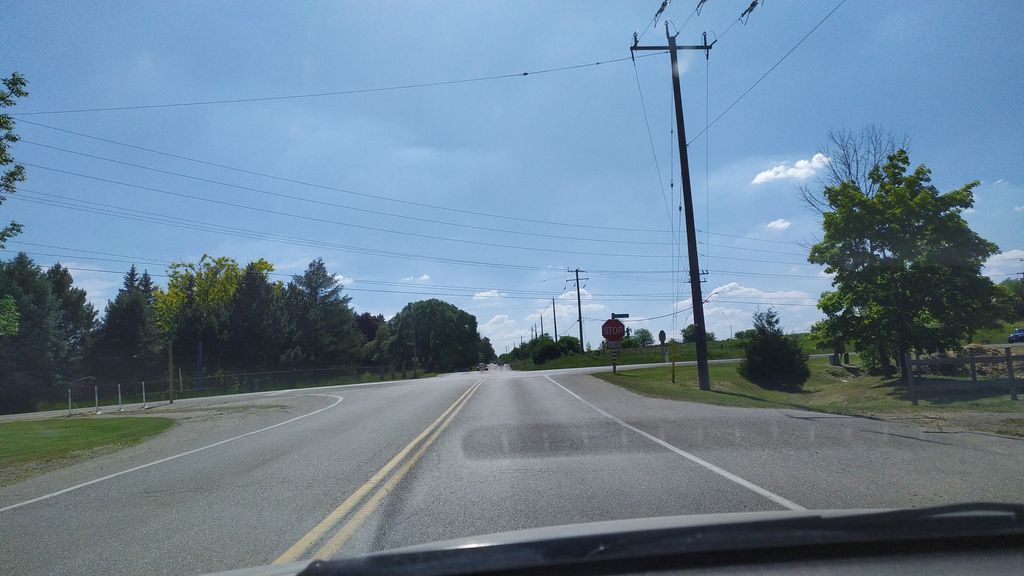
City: kitchener-waterloo